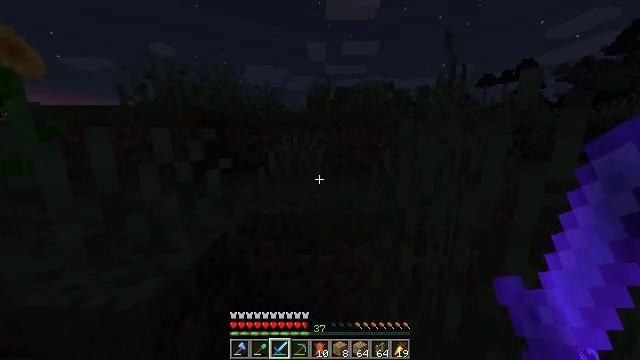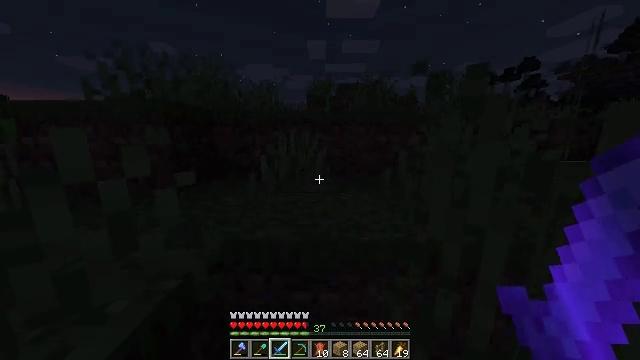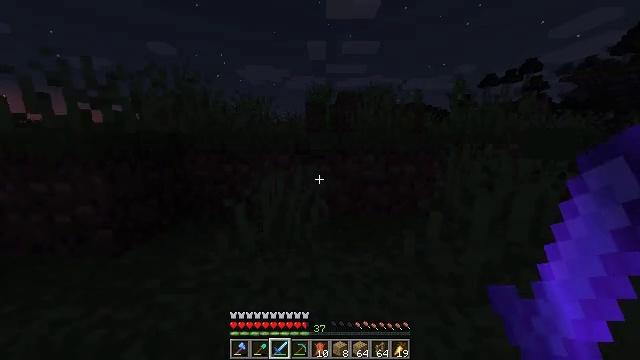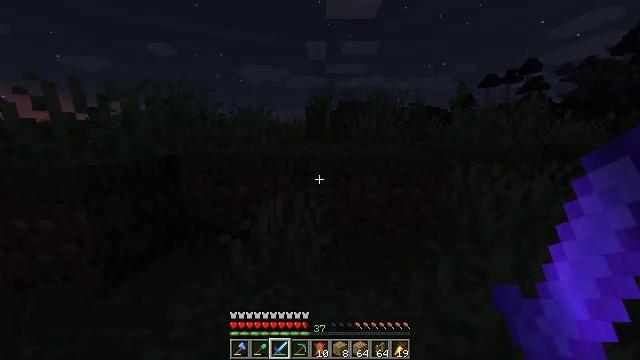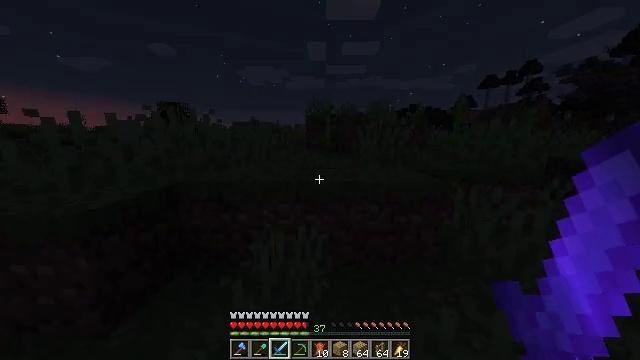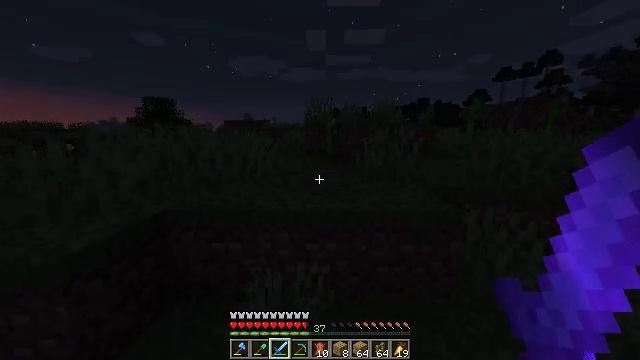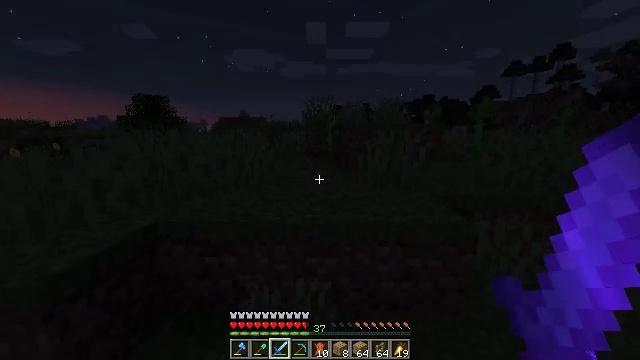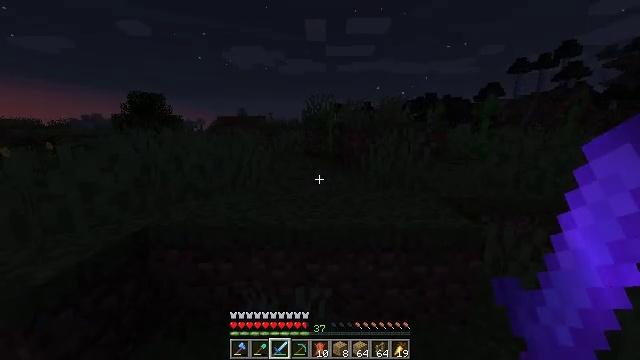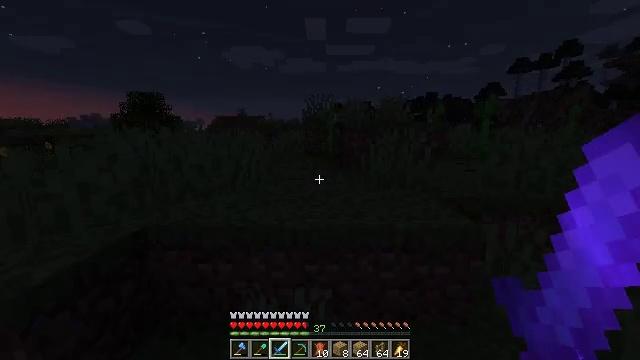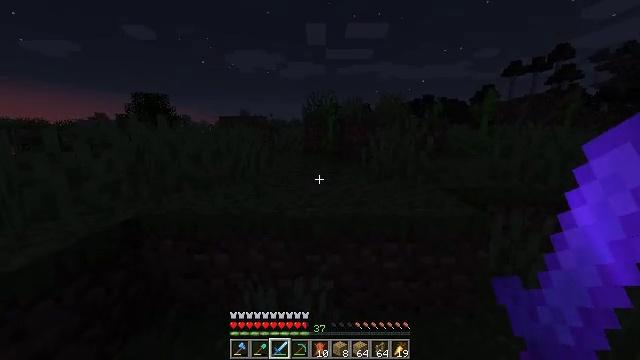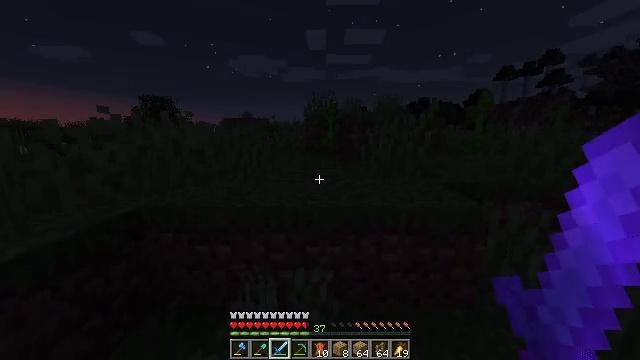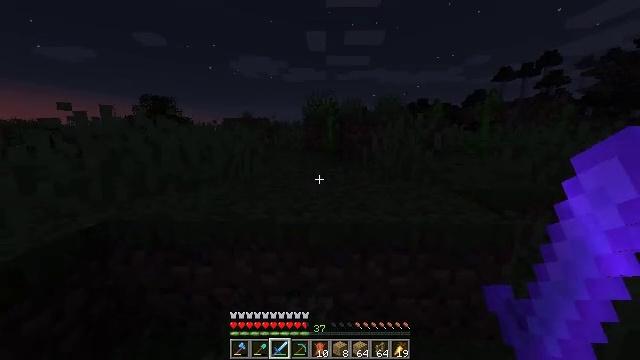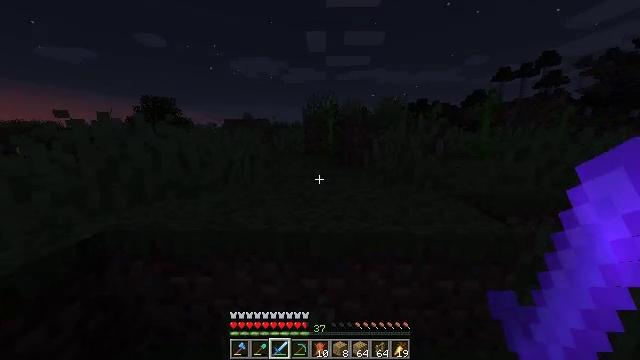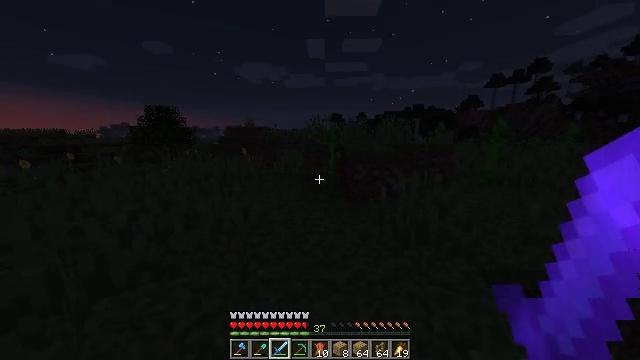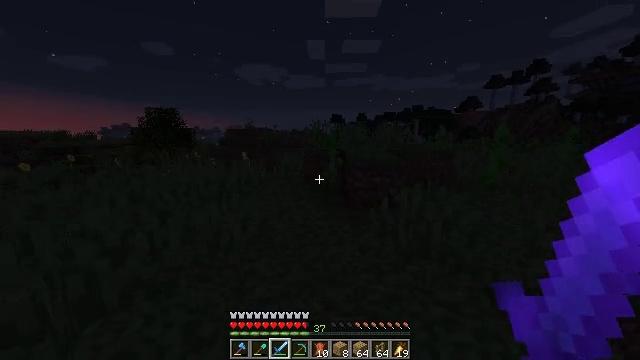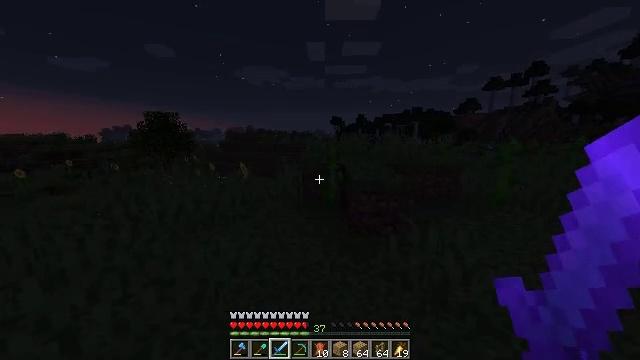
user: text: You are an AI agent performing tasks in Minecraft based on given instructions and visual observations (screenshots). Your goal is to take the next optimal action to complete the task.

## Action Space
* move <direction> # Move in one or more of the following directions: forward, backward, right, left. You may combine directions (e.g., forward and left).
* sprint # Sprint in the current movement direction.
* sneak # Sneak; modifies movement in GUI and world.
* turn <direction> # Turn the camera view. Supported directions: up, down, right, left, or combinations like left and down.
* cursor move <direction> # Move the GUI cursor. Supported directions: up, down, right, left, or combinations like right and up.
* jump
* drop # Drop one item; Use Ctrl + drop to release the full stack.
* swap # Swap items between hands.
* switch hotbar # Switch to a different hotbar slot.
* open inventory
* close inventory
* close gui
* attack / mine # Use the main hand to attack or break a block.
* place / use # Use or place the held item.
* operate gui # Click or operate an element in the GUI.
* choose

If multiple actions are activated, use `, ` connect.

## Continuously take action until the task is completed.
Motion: motion action
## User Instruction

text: Break the birch leaves block.
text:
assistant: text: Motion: move forward, sprint, jump
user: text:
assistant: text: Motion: move forward, sprint, jump
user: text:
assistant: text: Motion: move forward, sprint, jump
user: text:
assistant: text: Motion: move forward, jump
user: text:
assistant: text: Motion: move forward, jump
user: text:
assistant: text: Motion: move forward, jump
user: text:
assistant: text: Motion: move forward, jump
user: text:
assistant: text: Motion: move forward, sprint, jump
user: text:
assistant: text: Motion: move forward, sprint, jump
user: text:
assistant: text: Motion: move forward, sprint, jump
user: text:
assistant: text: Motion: move forward, sprint, jump
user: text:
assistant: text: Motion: move forward, jump
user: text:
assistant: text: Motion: move forward, jump
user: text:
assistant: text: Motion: move forward, jump
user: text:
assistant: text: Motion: move forward, jump
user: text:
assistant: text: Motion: move forward, jump
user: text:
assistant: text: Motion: move forward, jump
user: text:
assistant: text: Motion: move forward, jump
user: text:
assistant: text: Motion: move forward, sprint, jump
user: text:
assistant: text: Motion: move forward, sprint, jump
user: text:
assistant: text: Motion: move forward, sprint, jump
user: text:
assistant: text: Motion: move forward, jump
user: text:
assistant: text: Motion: move forward, jump
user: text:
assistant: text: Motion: move forward, jump
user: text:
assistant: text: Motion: move forward, jump
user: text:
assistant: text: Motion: move forward, jump
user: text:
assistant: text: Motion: move forward, jump
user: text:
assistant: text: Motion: move forward, jump
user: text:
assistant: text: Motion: move forward, jump
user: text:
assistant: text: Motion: move forward, sprint, jump